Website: walmart
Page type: billing-address
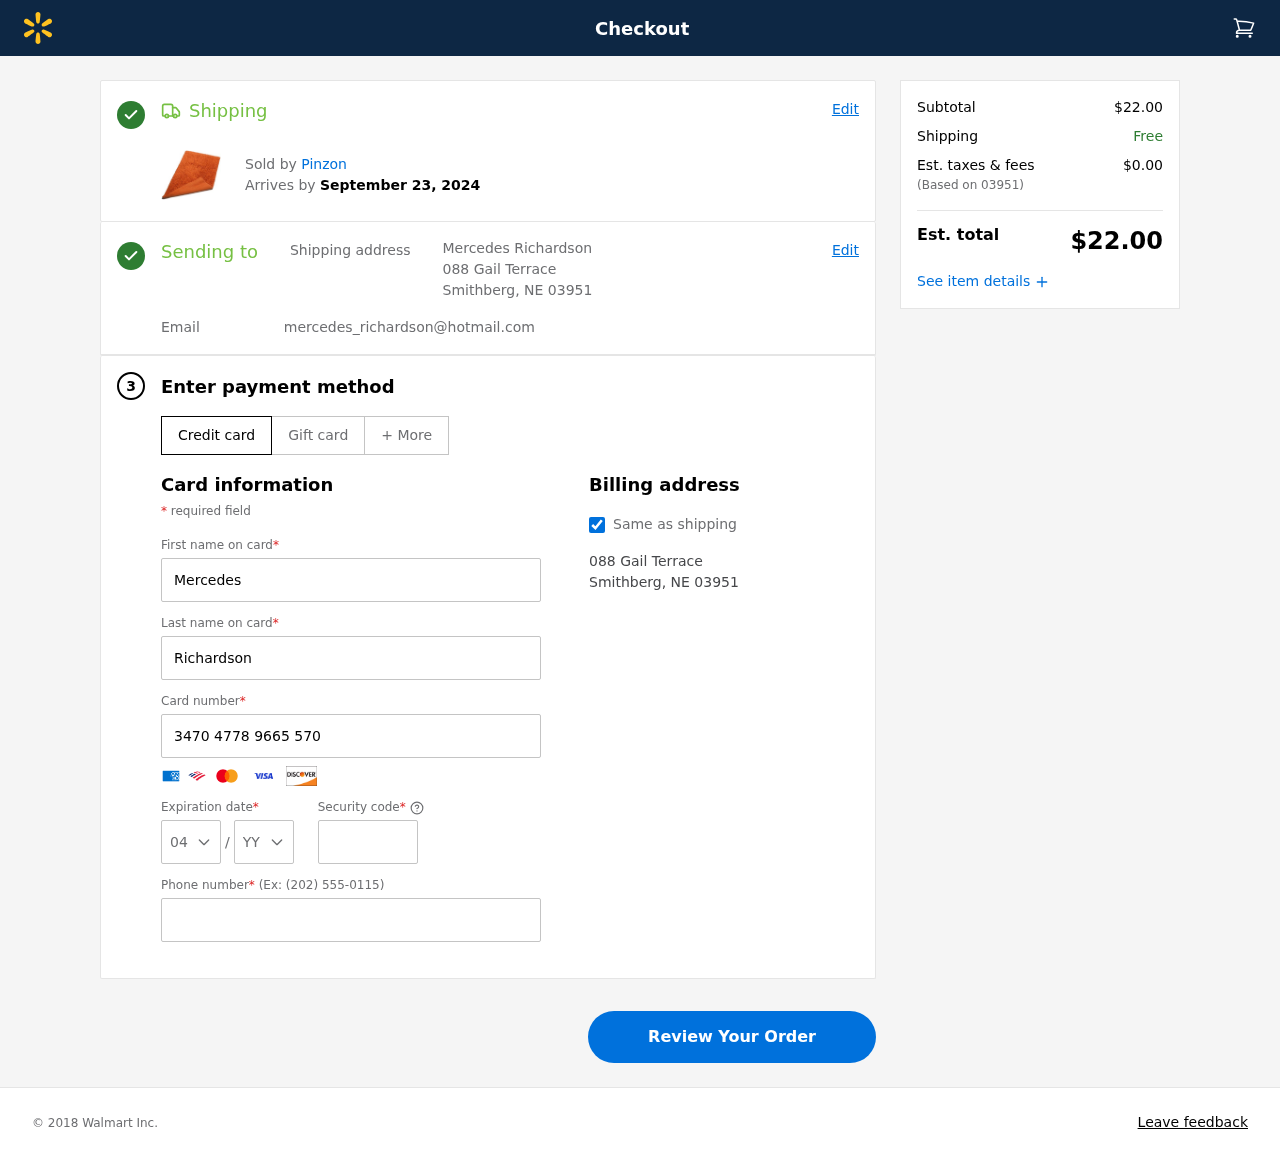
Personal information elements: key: PII_CARD_CVV
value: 8279
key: PII_CARD_EXPIRY_MONTH
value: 04
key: PII_CARD_EXPIRY_YEAR
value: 30
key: PII_CARD_NUMBER
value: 3470 4778 9665 570
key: PII_CITY_STATE_ZIP
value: Smithberg, NE 03951
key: PII_EMAIL
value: mercedes_richardson@hotmail.com
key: PII_FIRSTNAME
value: Mercedes
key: PII_FULLNAME
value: Mercedes Richardson
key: PII_LASTNAME
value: Richardson
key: PII_PHONE
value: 8037774611
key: PII_POSTCODE
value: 03951
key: PII_STREET
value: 088 Gail Terrace
Product elements: key: PRODUCT1_BRAND
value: Pinzon
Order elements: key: ORDER_DELIVERY_DATE
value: September 23, 2024
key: ORDER_SUBTOTAL
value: $22.00
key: ORDER_TAX
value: $0.00
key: ORDER_TOTAL
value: $22.00